Field crop: maize
Growth stage: 2
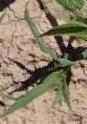
Species: maize